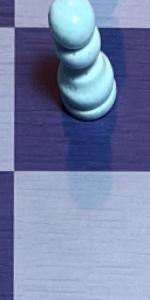
Label: Empty